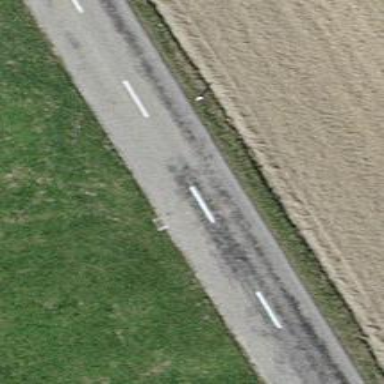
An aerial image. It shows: Tertiary road.